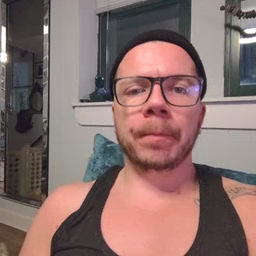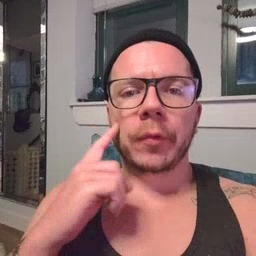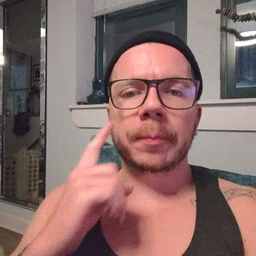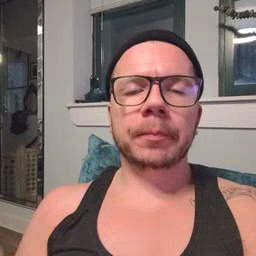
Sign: cheek